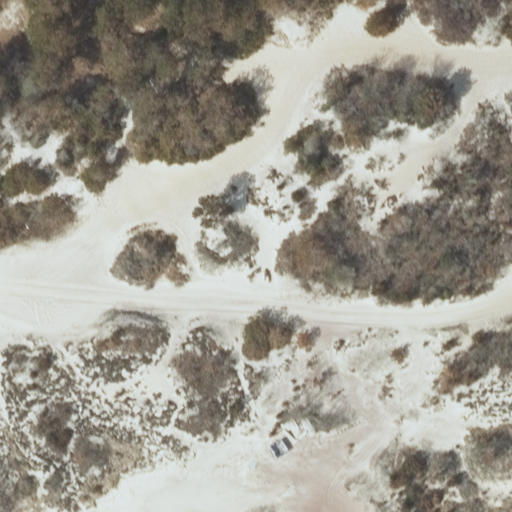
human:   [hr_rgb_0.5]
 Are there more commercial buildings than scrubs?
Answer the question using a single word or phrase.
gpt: no

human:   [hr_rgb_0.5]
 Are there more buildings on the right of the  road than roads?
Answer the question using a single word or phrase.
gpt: no

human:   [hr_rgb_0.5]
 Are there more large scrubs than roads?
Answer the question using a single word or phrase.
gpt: no

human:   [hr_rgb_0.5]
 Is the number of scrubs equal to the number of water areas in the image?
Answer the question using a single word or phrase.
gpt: no

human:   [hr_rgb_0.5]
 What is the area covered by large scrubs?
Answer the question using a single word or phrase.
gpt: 10576m2

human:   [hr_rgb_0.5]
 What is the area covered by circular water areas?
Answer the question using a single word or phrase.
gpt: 0m2

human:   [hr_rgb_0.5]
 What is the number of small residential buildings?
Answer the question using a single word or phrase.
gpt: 0

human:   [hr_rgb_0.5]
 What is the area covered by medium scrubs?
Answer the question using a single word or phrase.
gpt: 0m2

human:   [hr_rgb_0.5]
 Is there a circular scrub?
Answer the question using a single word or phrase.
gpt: no

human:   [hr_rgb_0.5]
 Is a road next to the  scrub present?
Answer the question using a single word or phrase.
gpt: yes

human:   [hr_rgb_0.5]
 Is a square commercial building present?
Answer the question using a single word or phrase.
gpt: no

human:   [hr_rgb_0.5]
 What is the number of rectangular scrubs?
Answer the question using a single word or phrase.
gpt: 1

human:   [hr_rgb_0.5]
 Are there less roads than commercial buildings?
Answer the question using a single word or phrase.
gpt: no

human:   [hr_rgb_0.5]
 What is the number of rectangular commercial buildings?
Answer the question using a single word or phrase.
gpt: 0

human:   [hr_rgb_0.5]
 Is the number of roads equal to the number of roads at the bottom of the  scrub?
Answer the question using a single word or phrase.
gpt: yes

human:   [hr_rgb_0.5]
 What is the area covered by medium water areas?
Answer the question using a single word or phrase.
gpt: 0m2

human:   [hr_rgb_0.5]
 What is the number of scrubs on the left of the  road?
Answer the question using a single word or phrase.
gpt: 1

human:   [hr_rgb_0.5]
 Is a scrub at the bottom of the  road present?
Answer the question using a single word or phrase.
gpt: no

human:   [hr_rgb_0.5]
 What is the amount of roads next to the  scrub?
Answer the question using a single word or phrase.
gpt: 1

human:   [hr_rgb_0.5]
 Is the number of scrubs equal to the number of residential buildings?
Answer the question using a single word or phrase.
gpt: no

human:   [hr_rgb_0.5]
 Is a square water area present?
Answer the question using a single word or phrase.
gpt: no

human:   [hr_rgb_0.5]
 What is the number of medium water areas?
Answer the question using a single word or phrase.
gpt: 0

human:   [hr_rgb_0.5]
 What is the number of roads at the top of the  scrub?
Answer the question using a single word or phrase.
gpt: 0

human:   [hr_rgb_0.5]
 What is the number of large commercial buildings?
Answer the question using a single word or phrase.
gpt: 0

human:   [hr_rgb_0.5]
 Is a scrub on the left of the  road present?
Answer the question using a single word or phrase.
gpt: yes

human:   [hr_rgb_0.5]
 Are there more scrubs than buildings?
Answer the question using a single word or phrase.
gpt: yes

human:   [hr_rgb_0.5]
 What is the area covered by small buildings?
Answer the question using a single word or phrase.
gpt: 0m2

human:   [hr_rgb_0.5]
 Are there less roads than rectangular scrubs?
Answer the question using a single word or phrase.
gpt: no

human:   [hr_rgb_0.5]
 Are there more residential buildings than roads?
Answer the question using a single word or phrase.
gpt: no

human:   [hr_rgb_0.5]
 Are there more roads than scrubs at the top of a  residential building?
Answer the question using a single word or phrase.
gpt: yes

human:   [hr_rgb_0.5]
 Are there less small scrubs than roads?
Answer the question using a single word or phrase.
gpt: yes

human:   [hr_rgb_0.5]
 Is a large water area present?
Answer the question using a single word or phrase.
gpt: no

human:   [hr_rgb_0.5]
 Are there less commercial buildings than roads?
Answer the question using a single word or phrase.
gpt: yes

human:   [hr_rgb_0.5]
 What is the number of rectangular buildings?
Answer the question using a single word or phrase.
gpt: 0

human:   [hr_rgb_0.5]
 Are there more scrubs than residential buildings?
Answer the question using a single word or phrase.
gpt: yes

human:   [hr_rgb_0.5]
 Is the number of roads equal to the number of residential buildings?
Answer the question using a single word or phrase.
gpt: no